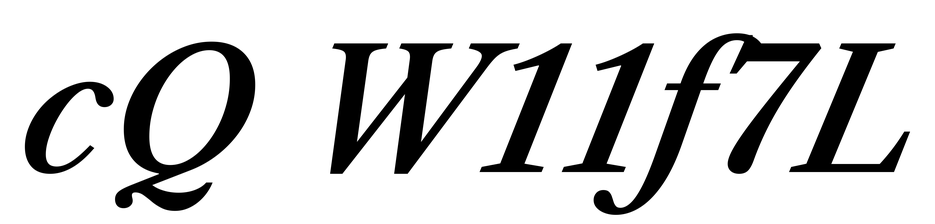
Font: LibreCaslonText-Italic_SemiBold_Italic